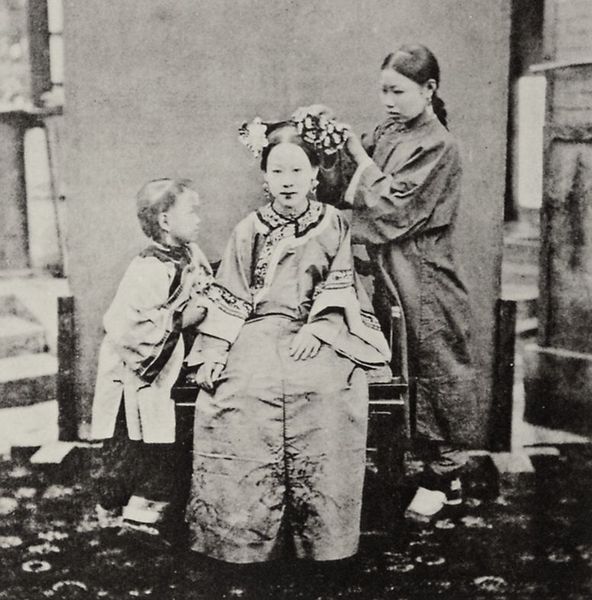
Titel: Braut aus Manchu
Künstler: John Thomson
Schlagwörter: gruppe, hand, weiß, frauen, mädchen, sitzen, blumen, elegant, frau, frisur, grau, haar, hintergrund, holz, kleid, mund, raum, schmuck, schwarz, stuhl, zimmer, rot, muster, ornament, teppich, alt, anzug, wand, dienerin, falten, stehen, ärmel, bildnis, hände, portrait, porträt, boden, gewand, haare, sitzend, stehend, drei, familie, kind, mutter, borte, lippen, mittelscheitel, scheitel, schminke, seide, kinder, japan, papier, hocker, sepia, treppe, treppen, draussen, zopf, sitzt, stufe, stufen, konzentriert, junge, chinesin, fein, foto, fotografie, photographie, flechten, asien, geisha, schwarzweiss, asiatisch, kittel, photo, tracht, chinesisch, china, rau, verschwommen, eiss, schwarzw, hochzeit, mittelpunkt, frisieren, kämmen, kopfschmuck, aufnahme, sohn, geschnitzt, rückwand, tradition, familienportrait, fau, geschmückt, pflege, schmücken, kimono, asia, traditionell, stzend, asiatischa, elegan, kindf, sien, gaisha, frauen kimono, frrauen, frieieren, gemand, haarschmuck blüten